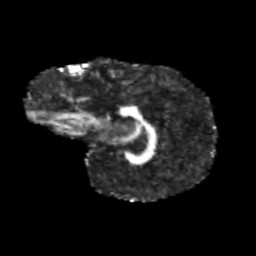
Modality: FA
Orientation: sagittal
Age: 10
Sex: male
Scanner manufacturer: siemens
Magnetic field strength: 3 T
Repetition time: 3.8 s
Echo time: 0.07 s